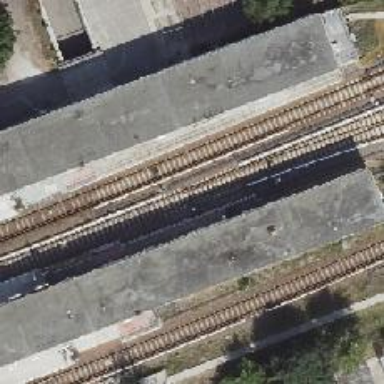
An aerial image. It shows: Railway switch with turnout to the right.